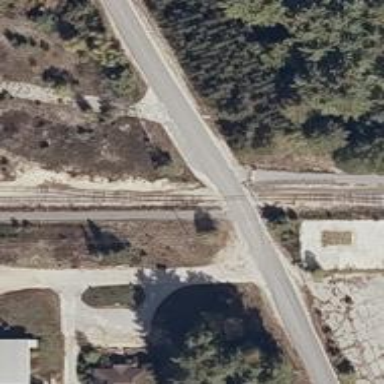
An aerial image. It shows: Railway crossing.